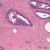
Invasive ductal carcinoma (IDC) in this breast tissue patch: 0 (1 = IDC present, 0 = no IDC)